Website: apple
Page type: account-selection
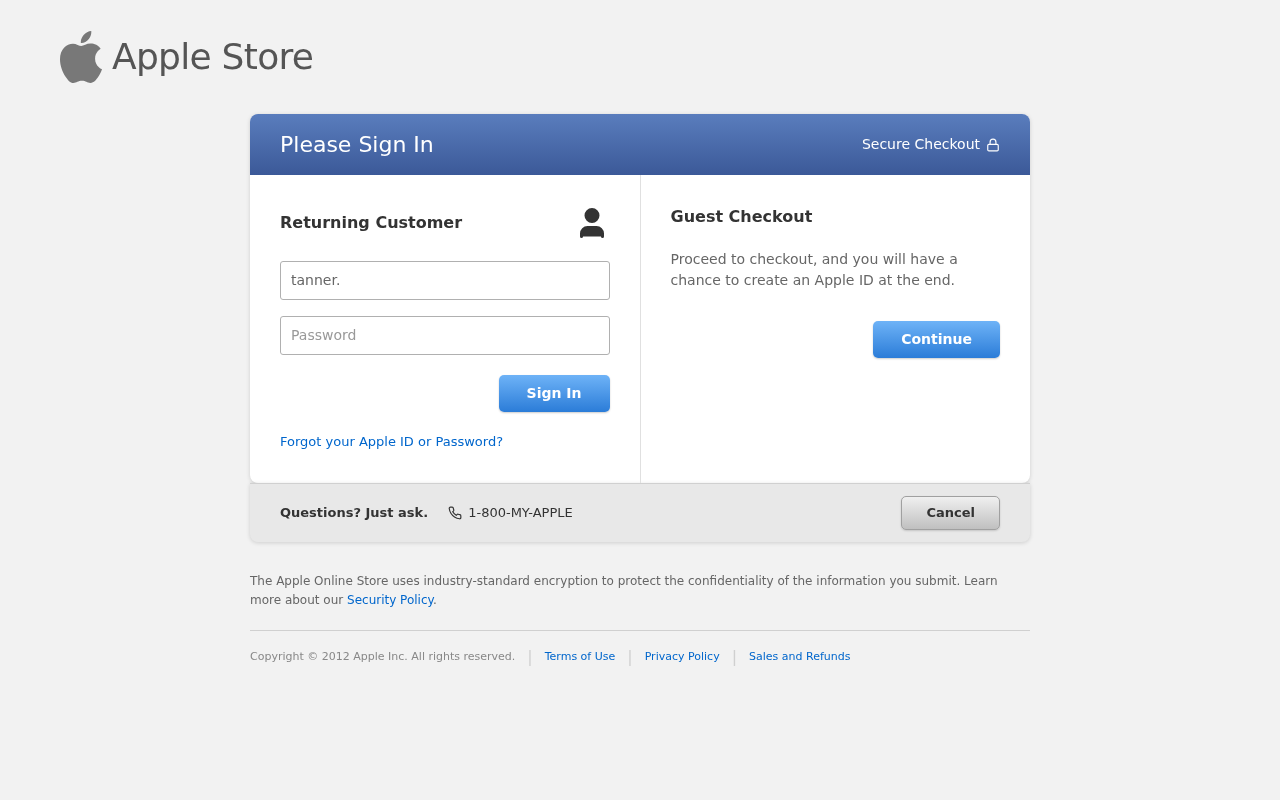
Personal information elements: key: PII_LOGIN_USERNAME
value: tanner.gutierrez